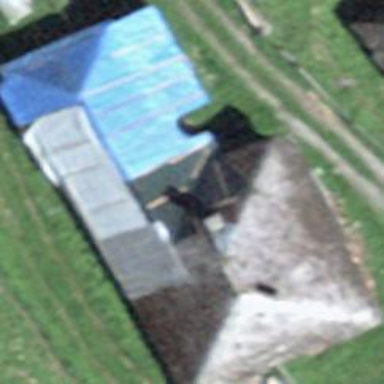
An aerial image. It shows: Farm building.